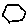
Label: hexagon